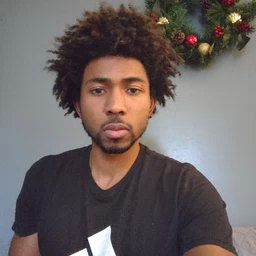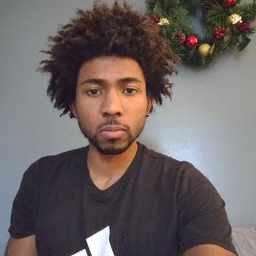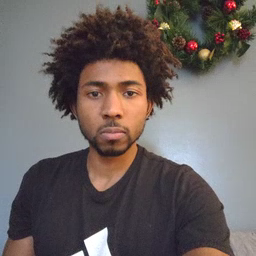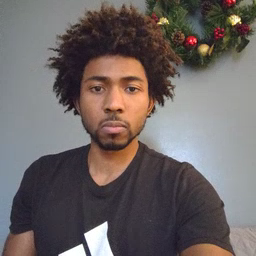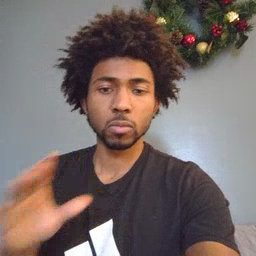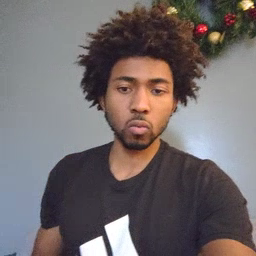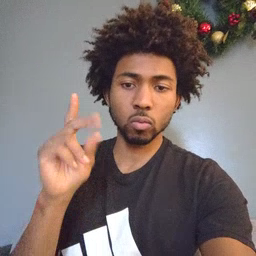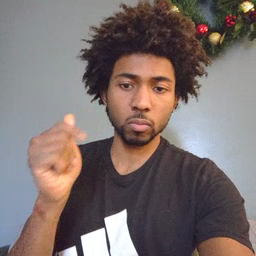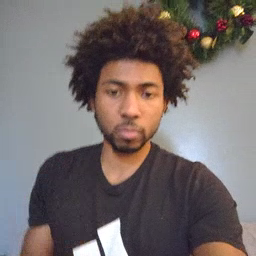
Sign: dog